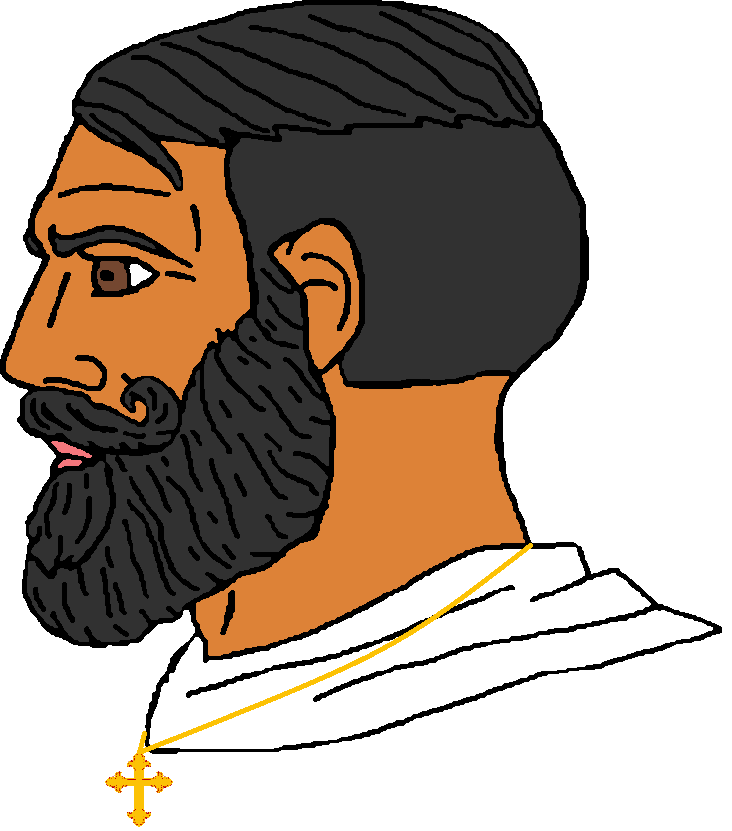
Label: 4_Yes_Chad